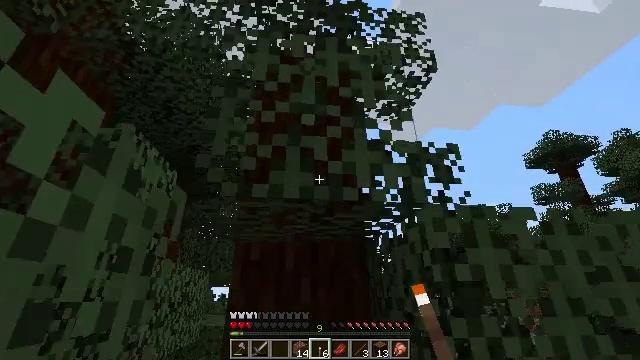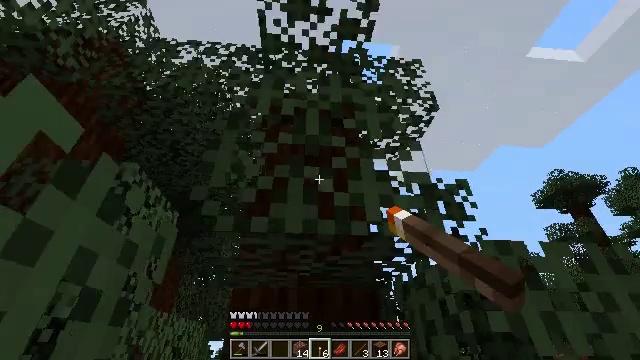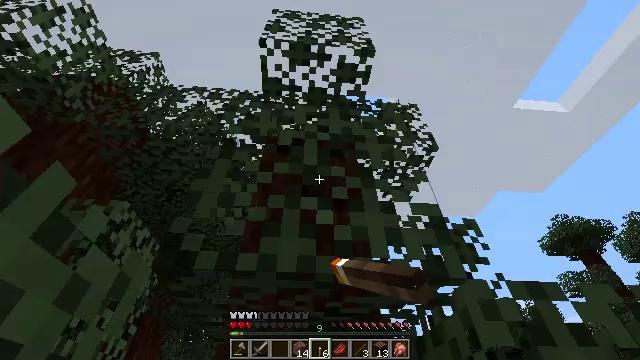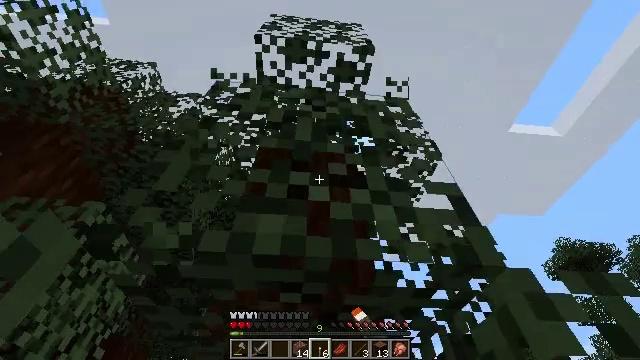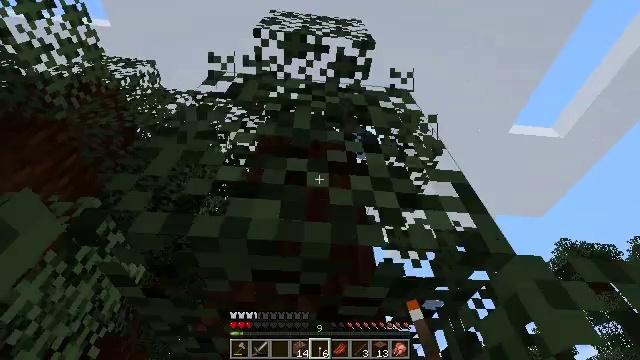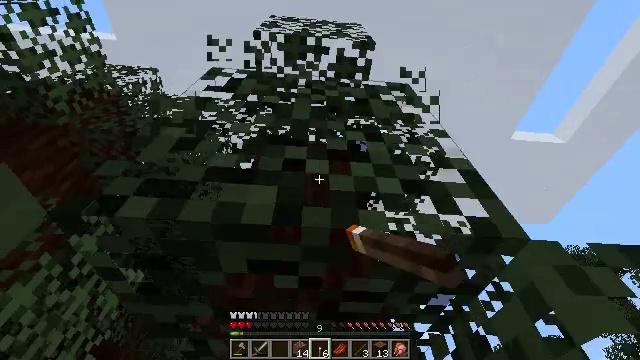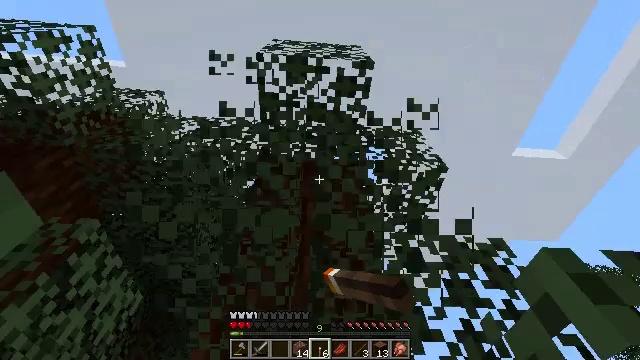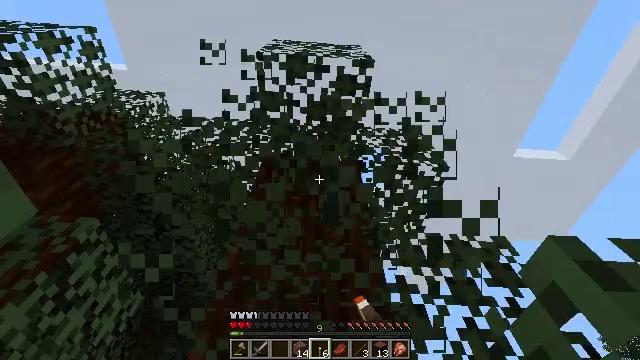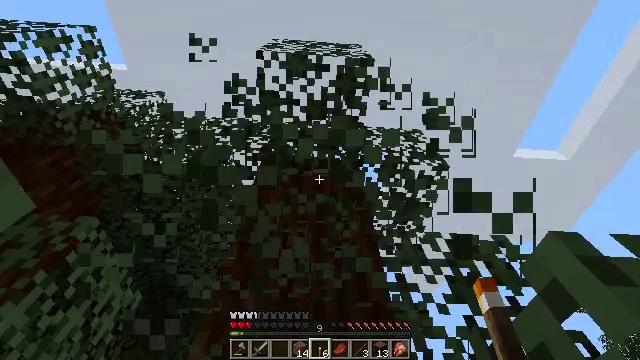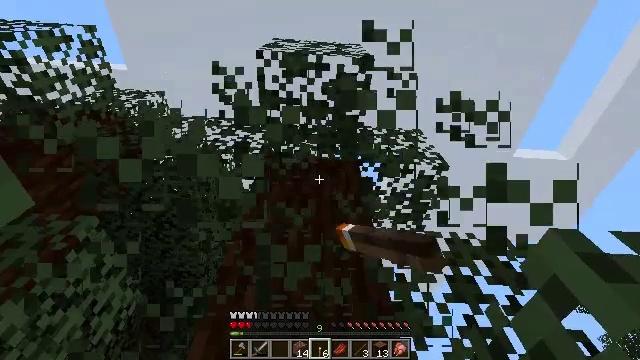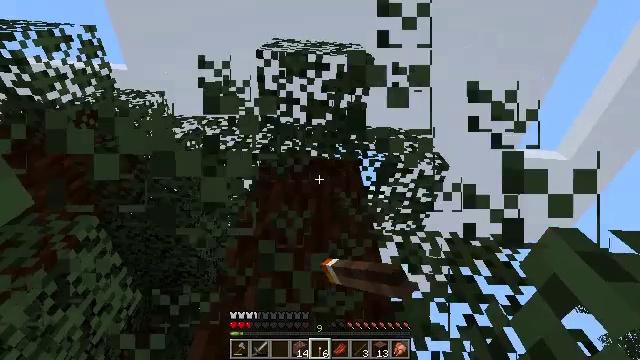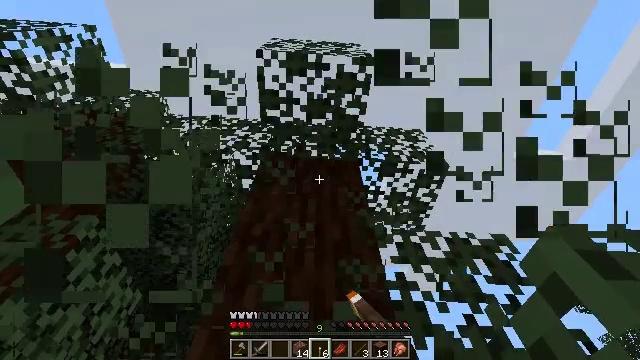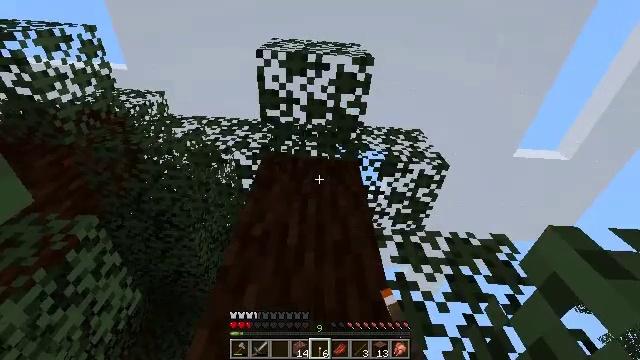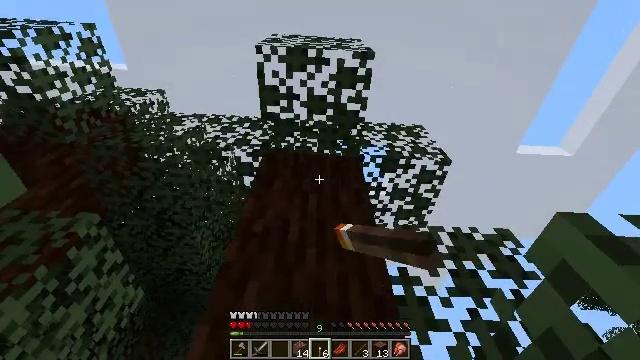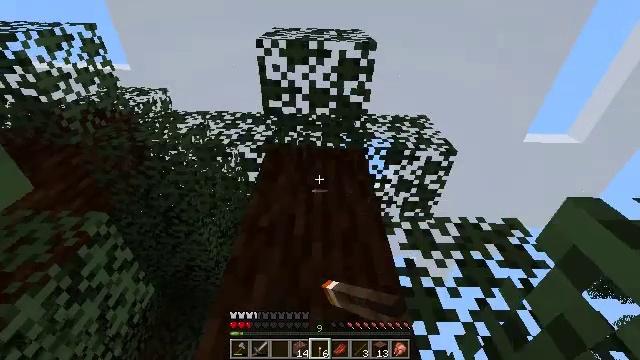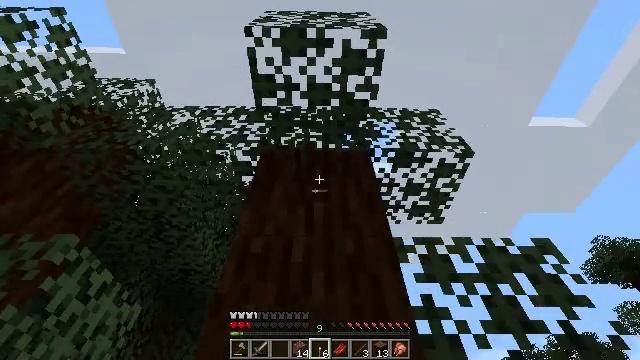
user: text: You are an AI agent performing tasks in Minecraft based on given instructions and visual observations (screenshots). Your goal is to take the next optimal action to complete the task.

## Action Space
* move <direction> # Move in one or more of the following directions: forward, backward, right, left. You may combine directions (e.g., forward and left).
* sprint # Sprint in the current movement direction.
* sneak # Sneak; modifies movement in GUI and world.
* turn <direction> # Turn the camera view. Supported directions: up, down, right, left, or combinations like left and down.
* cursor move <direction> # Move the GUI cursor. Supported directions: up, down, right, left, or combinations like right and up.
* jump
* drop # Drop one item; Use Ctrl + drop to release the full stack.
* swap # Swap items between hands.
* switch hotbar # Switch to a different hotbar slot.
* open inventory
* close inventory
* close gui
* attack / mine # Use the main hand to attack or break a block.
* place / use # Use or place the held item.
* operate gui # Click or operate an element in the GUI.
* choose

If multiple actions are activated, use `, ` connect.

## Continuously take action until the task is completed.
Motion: motion action
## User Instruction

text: Gather spruce leaves to collect foliage.
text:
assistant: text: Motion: move forward, turn left and up, attack / mine
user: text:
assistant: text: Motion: move forward, turn up, attack / mine
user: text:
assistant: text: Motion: turn up, attack / mine
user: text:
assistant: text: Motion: attack / mine
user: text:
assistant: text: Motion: turn up, attack / mine
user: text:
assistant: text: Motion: turn up, attack / mine
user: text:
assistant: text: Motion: attack / mine
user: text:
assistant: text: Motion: attack / mine
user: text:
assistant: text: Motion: attack / mine
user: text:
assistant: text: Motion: attack / mine
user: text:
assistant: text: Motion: attack / mine
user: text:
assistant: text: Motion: attack / mine
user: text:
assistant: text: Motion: move forward, attack / mine
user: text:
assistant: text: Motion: move forward, turn left and down
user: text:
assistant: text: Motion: move forward, turn down, jump
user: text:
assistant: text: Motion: move forward, turn down, jump
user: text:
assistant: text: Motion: move forward, jump
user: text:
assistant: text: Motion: move forward, turn right and down, jump
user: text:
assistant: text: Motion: move forward, turn right and down, jump
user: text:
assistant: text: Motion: move forward, turn right and down
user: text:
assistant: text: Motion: move forward, turn right and down
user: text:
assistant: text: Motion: move forward, turn right and up
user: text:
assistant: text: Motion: turn right and up
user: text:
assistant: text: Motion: turn up, attack / mine
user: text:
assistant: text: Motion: turn up, attack / mine
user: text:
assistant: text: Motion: turn up, attack / mine
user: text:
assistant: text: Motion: turn left and up, attack / mine
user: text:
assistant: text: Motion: turn up, attack / mine
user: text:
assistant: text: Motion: attack / mine
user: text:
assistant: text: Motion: attack / mine